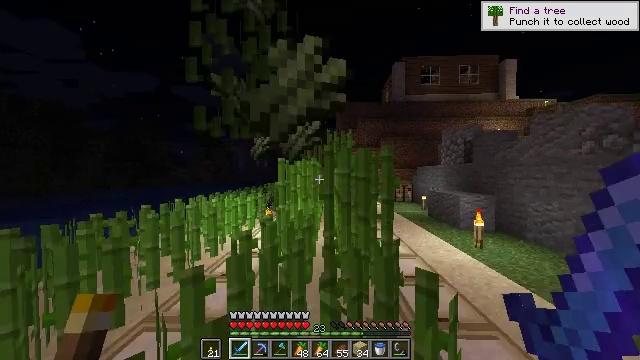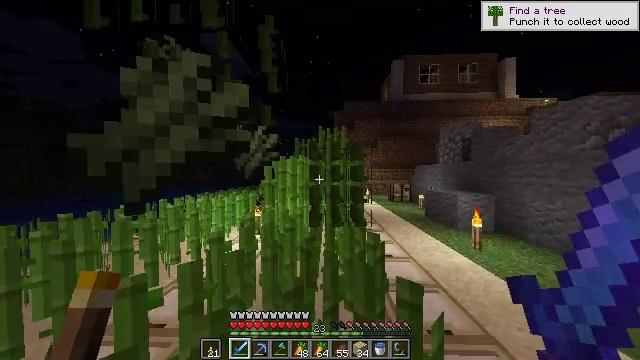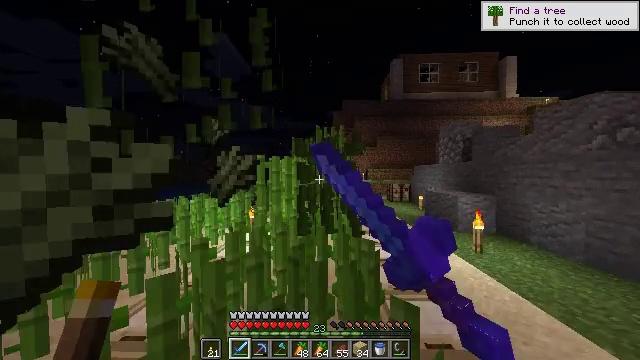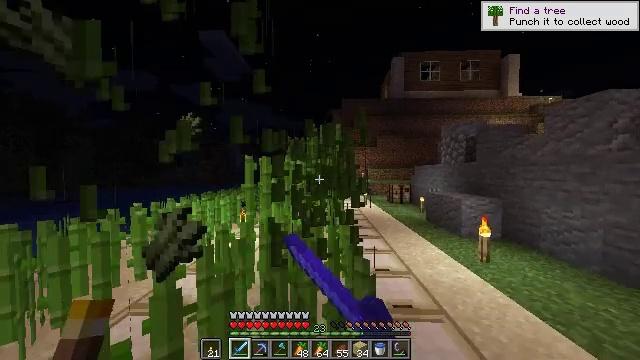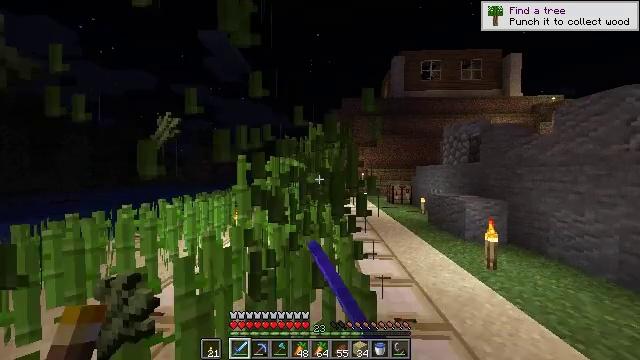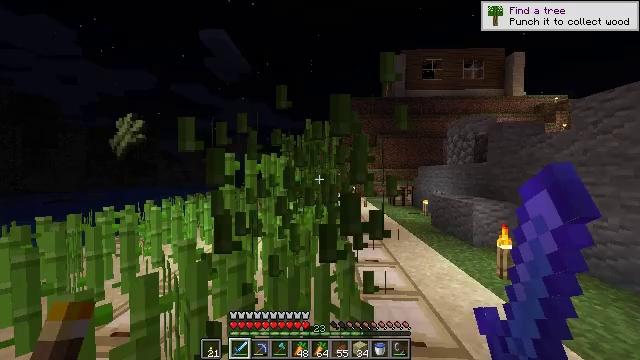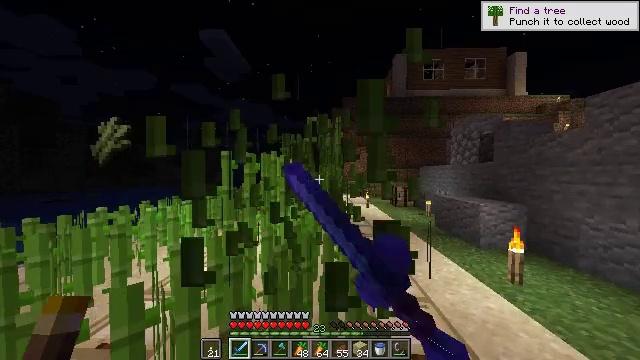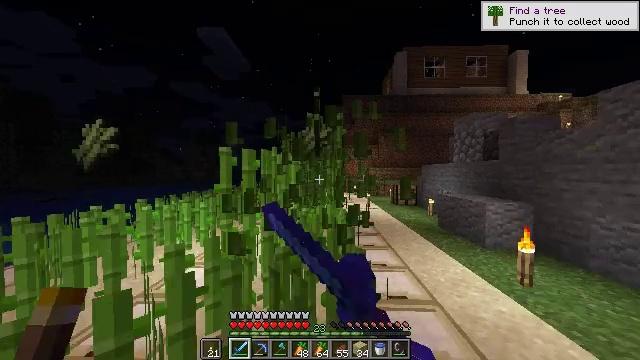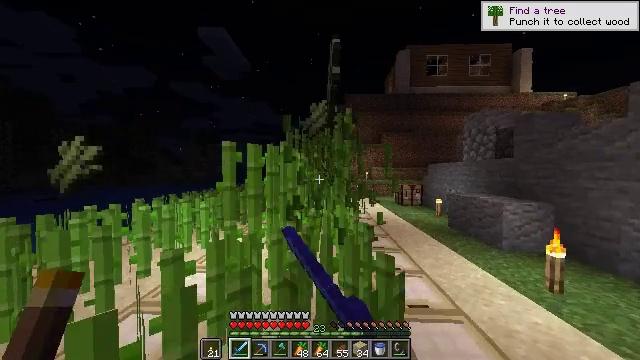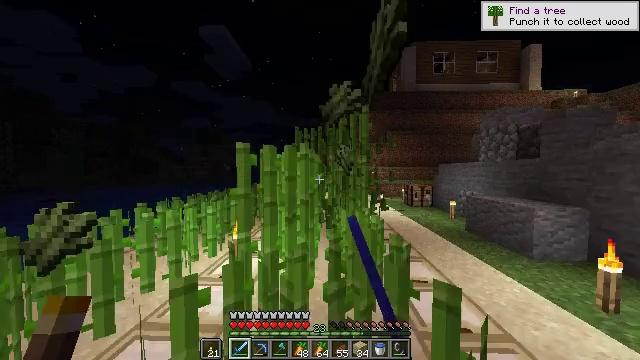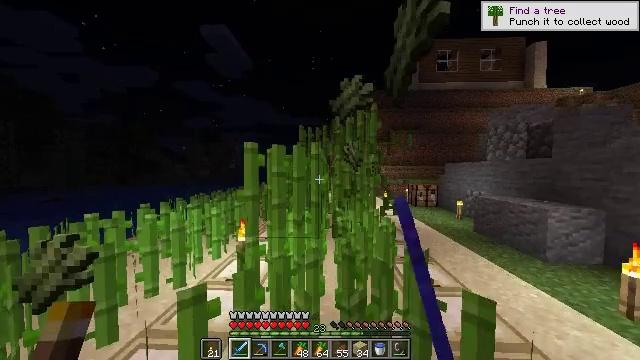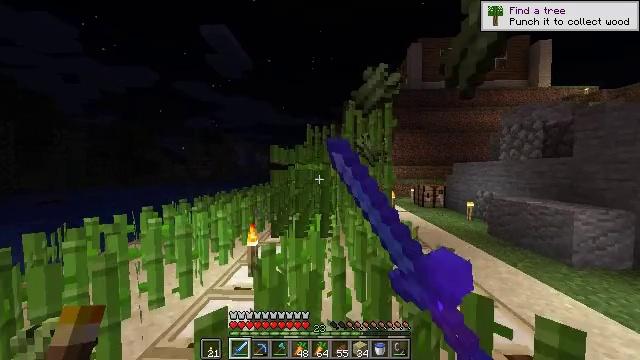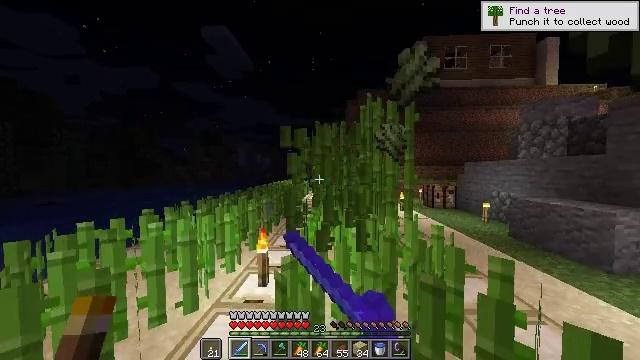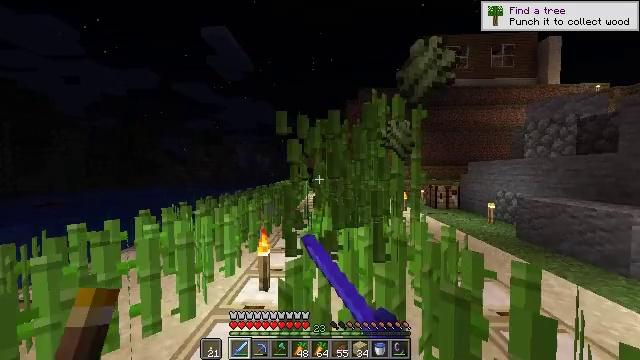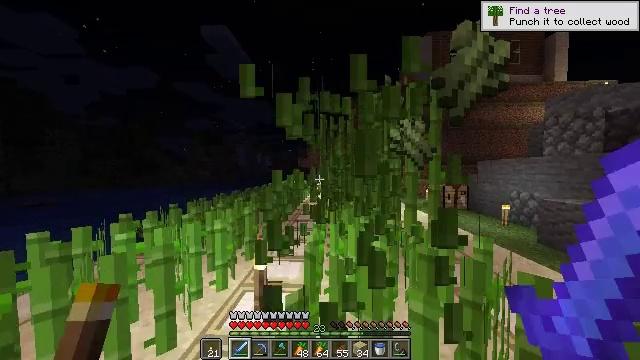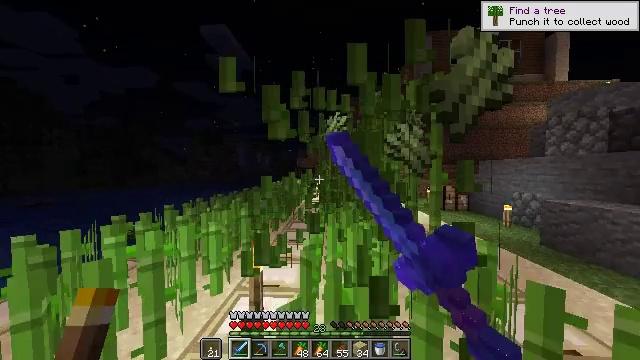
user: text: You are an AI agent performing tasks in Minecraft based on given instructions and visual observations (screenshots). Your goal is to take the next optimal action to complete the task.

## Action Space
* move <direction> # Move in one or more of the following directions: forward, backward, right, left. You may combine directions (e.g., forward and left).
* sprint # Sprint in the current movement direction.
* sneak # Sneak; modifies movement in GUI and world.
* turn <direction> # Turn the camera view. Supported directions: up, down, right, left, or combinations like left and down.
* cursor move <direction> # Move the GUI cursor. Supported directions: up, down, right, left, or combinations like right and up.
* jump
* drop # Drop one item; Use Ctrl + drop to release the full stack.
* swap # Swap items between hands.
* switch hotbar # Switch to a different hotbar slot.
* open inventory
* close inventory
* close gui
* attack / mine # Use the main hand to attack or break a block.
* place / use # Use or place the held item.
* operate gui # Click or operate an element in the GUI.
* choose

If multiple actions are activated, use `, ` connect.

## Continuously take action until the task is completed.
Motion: motion action
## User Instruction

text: Break the sugar cane.
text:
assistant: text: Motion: move forward and move right, sprint, attack / mine
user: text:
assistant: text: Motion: move forward, sprint, attack / mine
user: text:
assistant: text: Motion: move forward, sprint, attack / mine
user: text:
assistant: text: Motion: move forward, sprint, attack / mine
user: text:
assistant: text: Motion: move forward, sprint, attack / mine
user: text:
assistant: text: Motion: move forward and move left, sprint, attack / mine
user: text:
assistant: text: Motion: move forward and move left, sprint, attack / mine
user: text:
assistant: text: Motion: move forward and move left, sprint, attack / mine
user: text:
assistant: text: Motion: move forward and move left, sprint, attack / mine
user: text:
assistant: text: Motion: move forward and move left, sprint, attack / mine
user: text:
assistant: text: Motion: move forward and move left, sprint, attack / mine
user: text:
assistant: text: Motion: move forward, sprint, attack / mine
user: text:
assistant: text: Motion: move forward, sprint, attack / mine
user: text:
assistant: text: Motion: move forward, sprint, attack / mine
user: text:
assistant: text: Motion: move forward and move right, sprint, attack / mine
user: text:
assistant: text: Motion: move forward and move right, sprint, attack / mine
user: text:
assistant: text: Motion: move forward and move right, sprint, attack / mine
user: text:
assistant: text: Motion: move forward and move right, sprint, attack / mine
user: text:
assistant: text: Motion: move forward and move right, sprint, attack / mine
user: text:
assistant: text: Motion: move forward and move right, sprint, attack / mine
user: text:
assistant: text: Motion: move forward and move right, sprint, attack / mine
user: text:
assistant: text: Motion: move forward, sprint, attack / mine
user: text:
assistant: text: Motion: move forward, sprint, attack / mine
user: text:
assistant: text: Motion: move forward and move left, sprint, attack / mine
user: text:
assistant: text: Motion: move forward and move left, sprint, attack / mine
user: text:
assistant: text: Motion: move forward and move left, sprint, attack / mine
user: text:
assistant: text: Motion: move forward and move left, sprint, attack / mine
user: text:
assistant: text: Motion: move forward and move left, sprint, attack / mine
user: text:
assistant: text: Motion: move forward and move left, sprint, attack / mine
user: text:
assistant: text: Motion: move forward, sprint, attack / mine